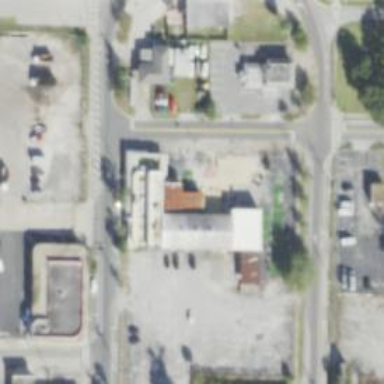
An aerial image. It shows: Building used as fitness center.